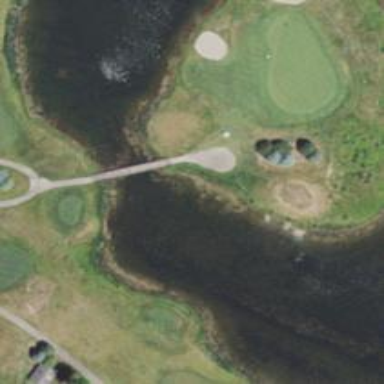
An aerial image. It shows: Pathway for golfing.